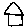
Label: house